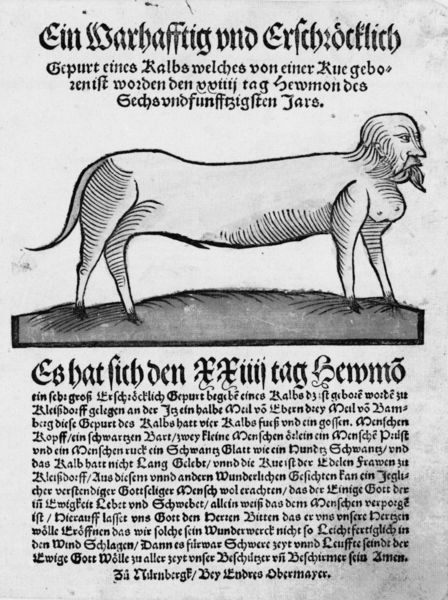
Titel: Ein Warhafftig vnd Erschröcklich Gepurt
Künstler: Andreas d.Ä. Obermaier
Standort: Zürich.
Institution: Wickiana
Schlagwörter: kopf, mann, weiß, brust, busen, frau, grau, nase, profil, schwarz, skizze, zeichnung, dackel, gras, hund, tier, wiese, bart, augen, geschichte, gesicht, lang, mensch, stehen, bild, hügel, boden, haare, blatt, beine, deutschland, fell, schwanz, brüste, holzschnitt, schrift, grafik, graphik, kuh, white, karikatur, black, face, gray, hair, nose, inschrift, glatze, print, deutsch, pfoten, ziegenbart, tusche, schwein, buch, druck, schraffur, holzstich, stich, titel, illustration, schwarzweiß, text, zeitung, überschrift, buchdruck, buchseite, jahr, profile, gotisch, brief, centaur, man, mischwesen, wesen, mittelalter, märchen, head, hill, german, eyes, feet, grass, zeilen, drawing, paper, männerkopf, black and white, chin, caricature, dog, tail, beard, chimäre, halbwesen, zwitter, ungeheuer, flugblatt, altdeutsch, nürnberg, sphinx, kalb, monster, untier, anthropomorph, mythological, ink, stick, back, bald, hips, animal, legs, lines, erzählung, breasts, book, bestie, long, halbmensch, bekanntmachung, menschentier, tiergestalt, ungeheur, missgeburt, kuriosität, menschenkopf, ruck, page, creature, beast, geschrieben, illumination, words, pig, graphigk, boobs, weird, hybrid, drawn, ein warhaffig und erschröcklich, karikator, halbhund, cskizze, missgestaltet, missgestalt, obermayer, missgeburg, 56, centar, cow body